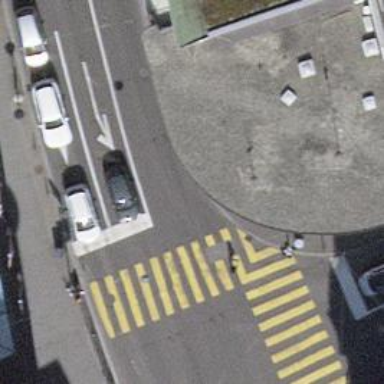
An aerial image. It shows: Road with traffic signals.